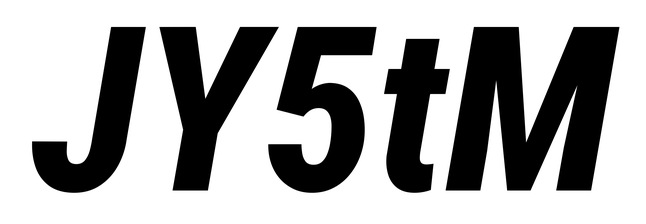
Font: Roboto-Italic_Condensed_ExtraBold_Italic